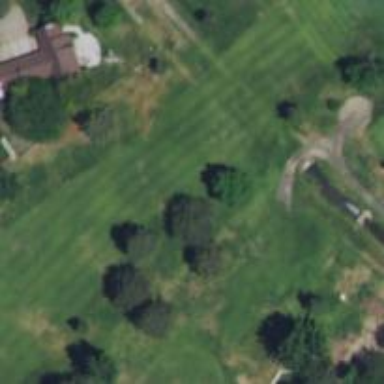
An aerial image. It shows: View of golf hole.